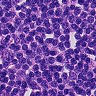
Metastatic tissue present: no